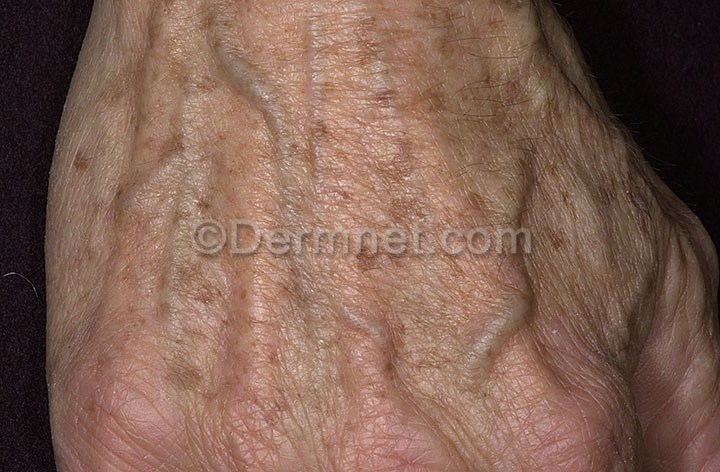
Disease: Light Diseases and Disorders of Pigmentation